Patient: sex M, age 51
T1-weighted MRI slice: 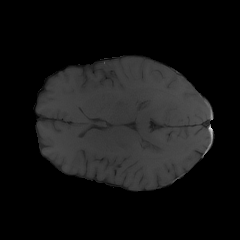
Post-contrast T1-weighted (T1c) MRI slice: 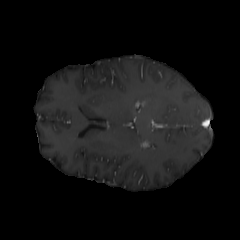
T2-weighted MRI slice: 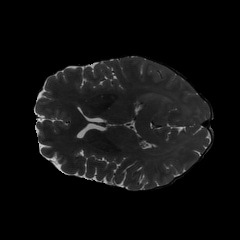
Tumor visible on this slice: yes
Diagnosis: Glioblastoma, IDH-wildtype
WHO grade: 4